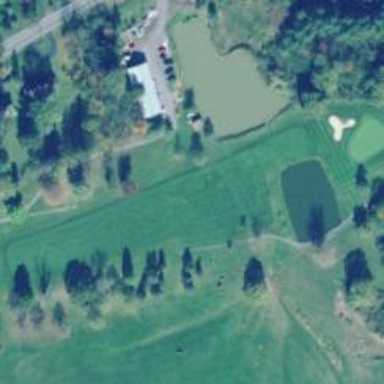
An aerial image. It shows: Scenic golf fairway.